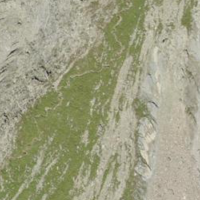
EUNIS habitat code: 48
Species observed at this site:
Hedysarum hedysaroides